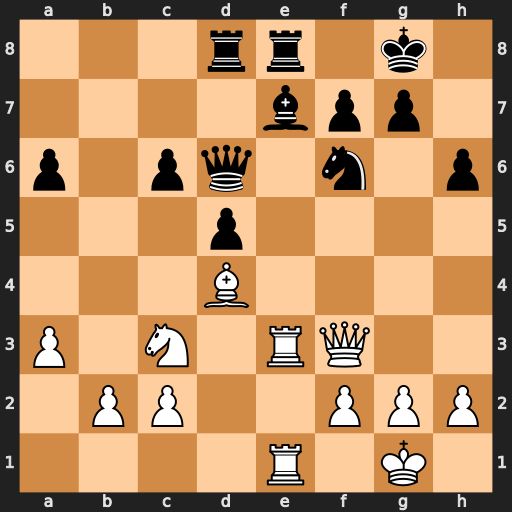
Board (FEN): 3rr1k1/4bpp1/p1pq1n1p/3p4/3B4/P1N1RQ2/1PP2PPP/4R1K1
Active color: w
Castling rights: -
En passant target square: -
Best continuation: Bxf6 Qxf6 Qxf6 gxf6 Rxe7 Rxe7 Rxe7